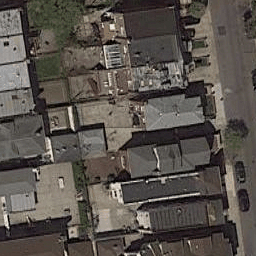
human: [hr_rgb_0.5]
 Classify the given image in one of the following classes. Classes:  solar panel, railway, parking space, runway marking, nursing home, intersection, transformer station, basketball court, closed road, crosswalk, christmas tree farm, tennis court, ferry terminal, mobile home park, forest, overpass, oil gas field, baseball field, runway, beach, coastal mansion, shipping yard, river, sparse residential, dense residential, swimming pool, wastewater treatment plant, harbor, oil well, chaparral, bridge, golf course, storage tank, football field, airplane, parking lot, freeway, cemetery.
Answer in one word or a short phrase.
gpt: dense residential